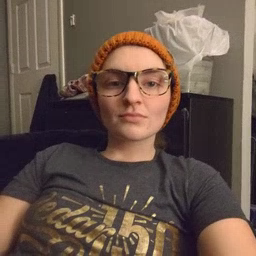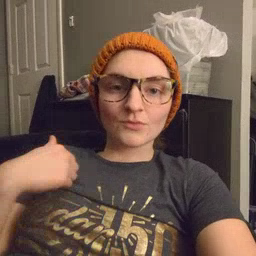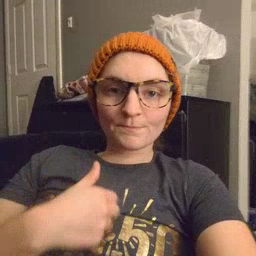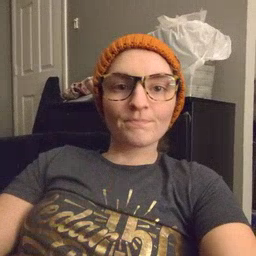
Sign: jacket